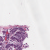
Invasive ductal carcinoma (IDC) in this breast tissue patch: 1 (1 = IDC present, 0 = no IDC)